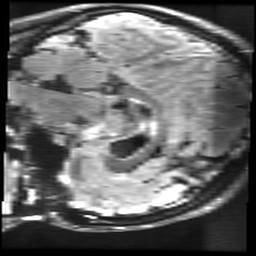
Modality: FLAIR
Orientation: sagittal
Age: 28
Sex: female
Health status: healthy
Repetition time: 12 s
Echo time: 0.09782 s